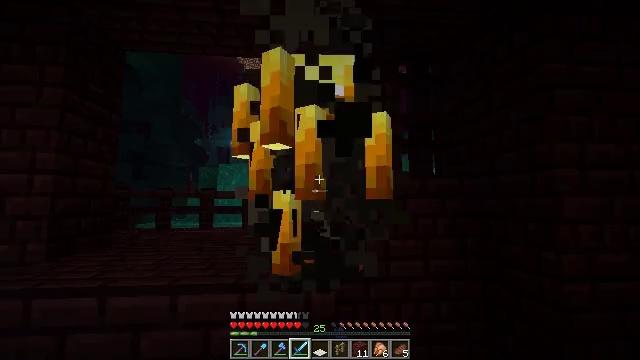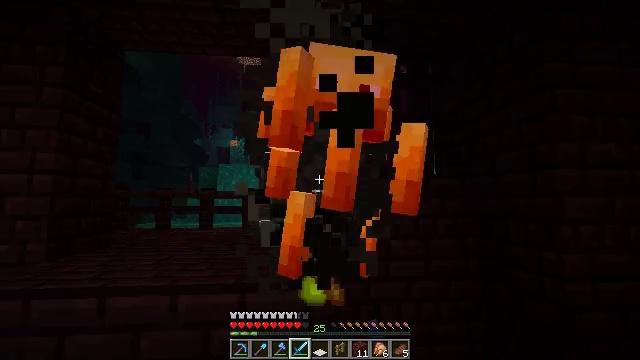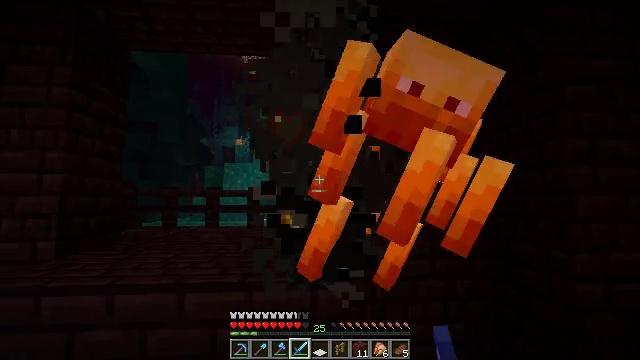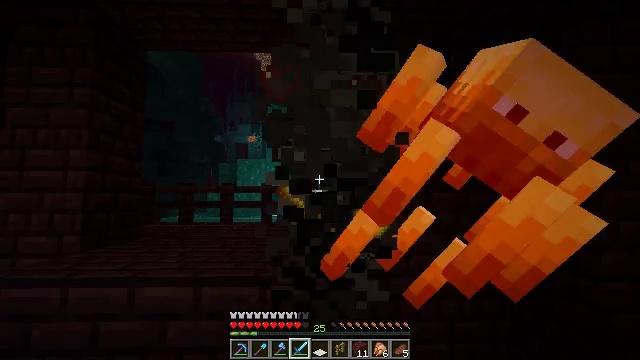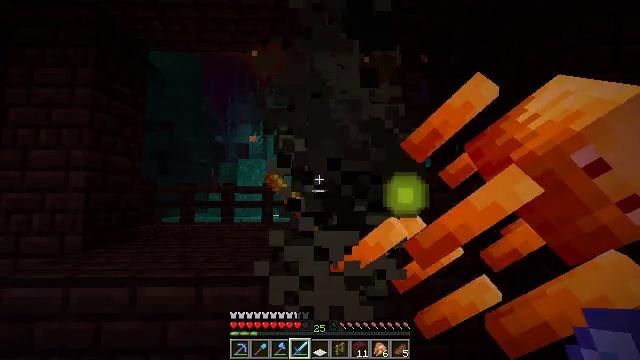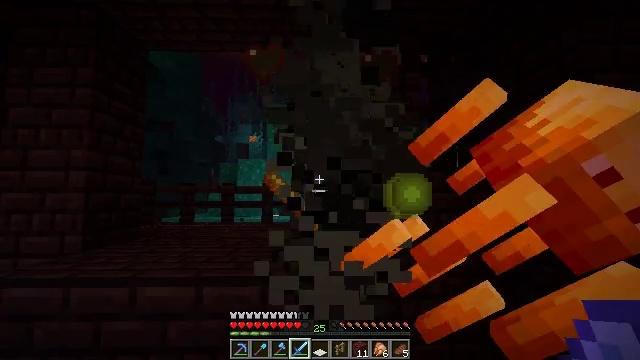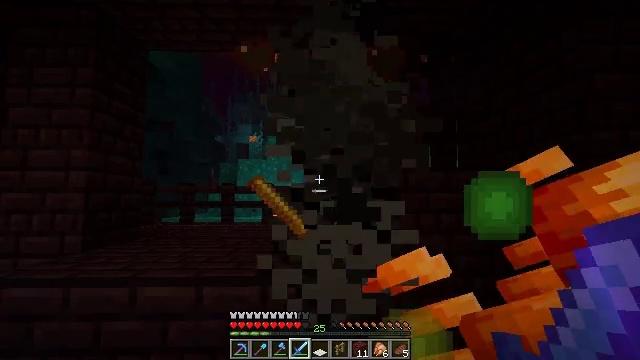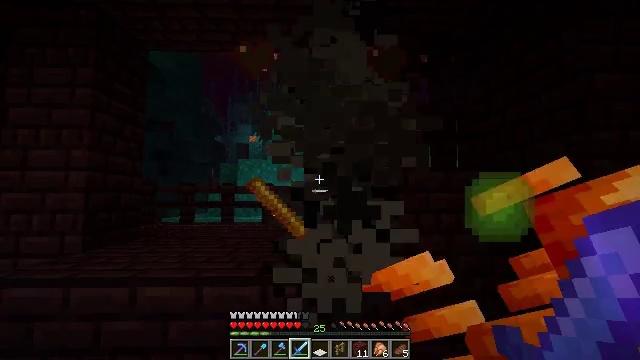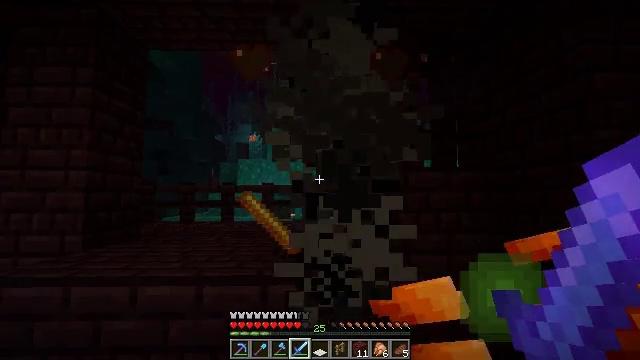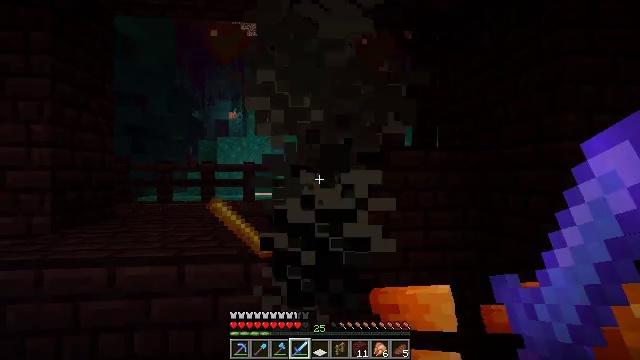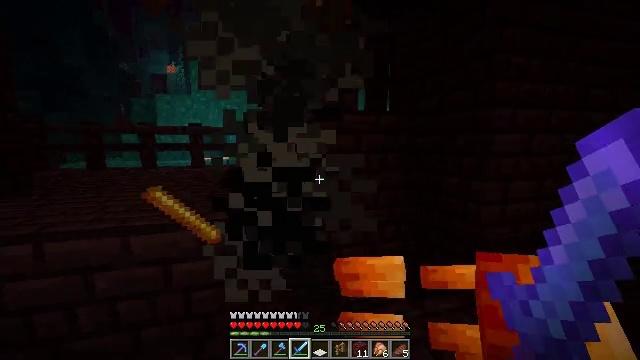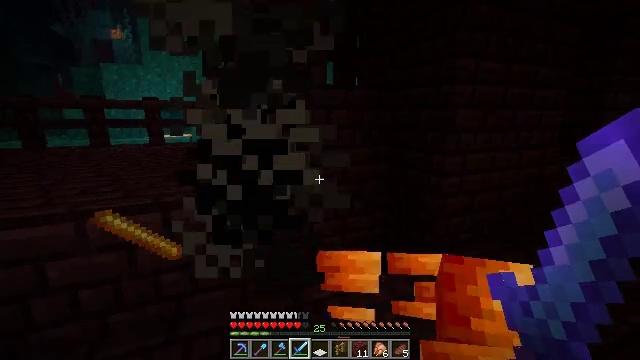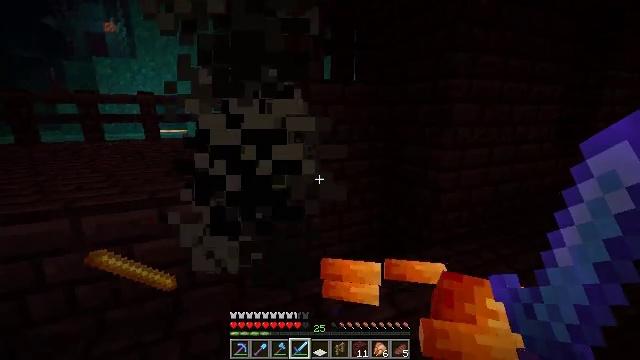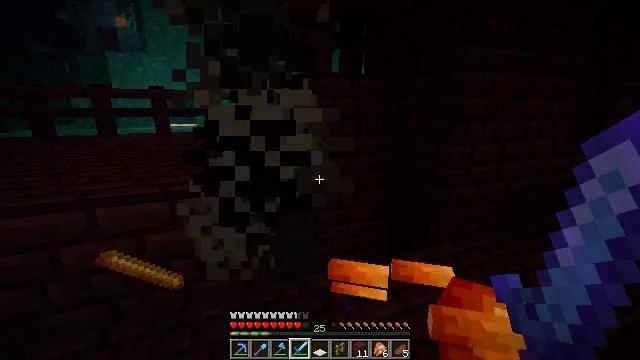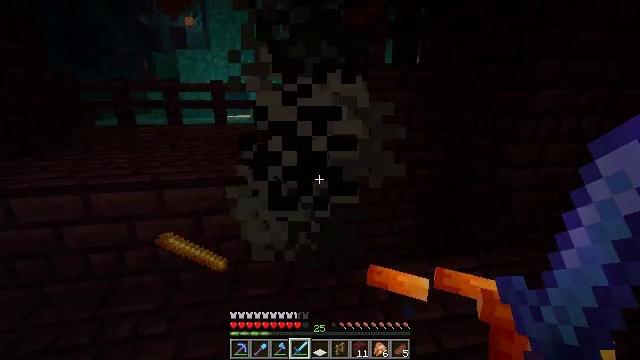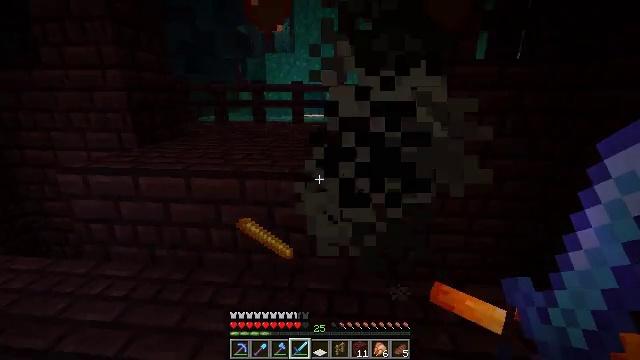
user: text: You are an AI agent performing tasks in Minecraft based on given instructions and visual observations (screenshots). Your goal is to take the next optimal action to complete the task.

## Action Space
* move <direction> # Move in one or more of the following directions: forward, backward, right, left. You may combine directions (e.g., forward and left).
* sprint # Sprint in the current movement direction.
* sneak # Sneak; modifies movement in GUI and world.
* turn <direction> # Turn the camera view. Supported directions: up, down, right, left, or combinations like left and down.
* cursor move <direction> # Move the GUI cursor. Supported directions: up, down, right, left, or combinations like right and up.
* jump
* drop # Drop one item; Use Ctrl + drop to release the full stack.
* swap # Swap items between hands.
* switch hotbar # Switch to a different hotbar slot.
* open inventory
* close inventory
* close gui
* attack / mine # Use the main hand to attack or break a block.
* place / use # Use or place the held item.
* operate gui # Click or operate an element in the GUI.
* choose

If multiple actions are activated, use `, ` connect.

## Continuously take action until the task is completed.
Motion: motion action
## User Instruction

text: Put out the fire.
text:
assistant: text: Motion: no_op
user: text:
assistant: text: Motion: turn left
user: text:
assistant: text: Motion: turn left
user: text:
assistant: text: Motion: no_op
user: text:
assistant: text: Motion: no_op
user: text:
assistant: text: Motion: no_op
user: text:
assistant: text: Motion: no_op
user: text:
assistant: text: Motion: no_op
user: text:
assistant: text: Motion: turn right and down
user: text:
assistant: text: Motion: turn right and down
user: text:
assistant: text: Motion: turn right and down
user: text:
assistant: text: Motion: turn down
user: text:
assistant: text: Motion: turn left and down
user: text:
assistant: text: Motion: turn left and down
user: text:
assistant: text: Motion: turn left
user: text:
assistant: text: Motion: move forward, turn left
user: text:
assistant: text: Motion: move forward
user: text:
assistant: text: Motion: move forward, turn right and down
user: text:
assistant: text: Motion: move forward and move left, turn right and down
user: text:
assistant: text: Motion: move forward and move left, turn right and down
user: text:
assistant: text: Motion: move forward and move left, turn right and down
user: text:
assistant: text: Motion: turn right
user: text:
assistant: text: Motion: turn right
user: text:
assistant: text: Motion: no_op
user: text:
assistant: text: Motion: no_op
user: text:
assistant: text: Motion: no_op
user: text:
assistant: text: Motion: no_op
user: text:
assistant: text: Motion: no_op
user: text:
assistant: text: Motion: no_op
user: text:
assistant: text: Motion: turn right